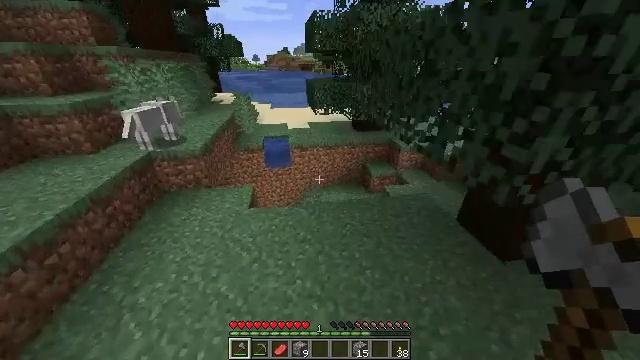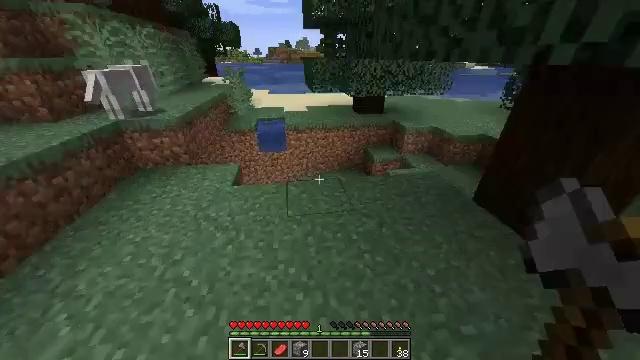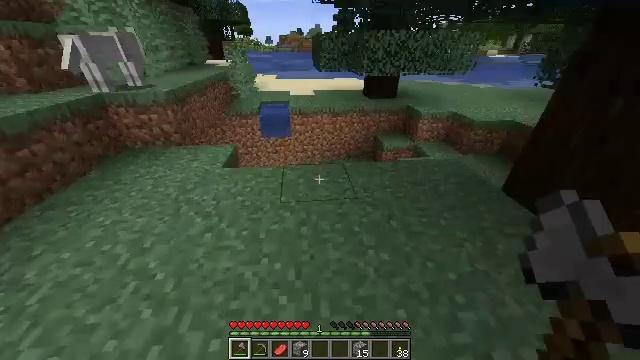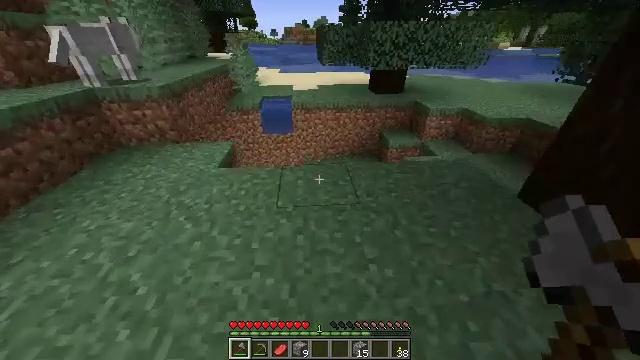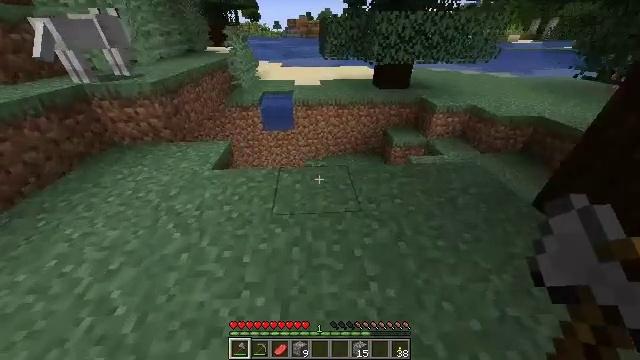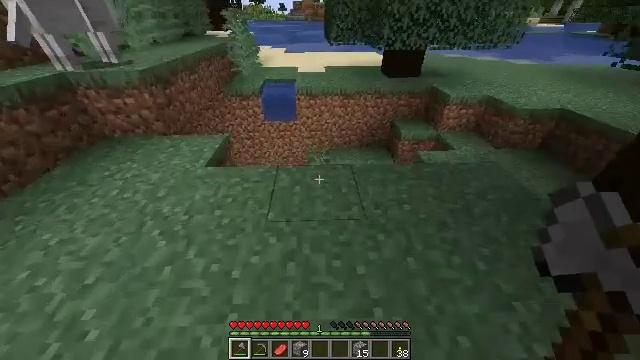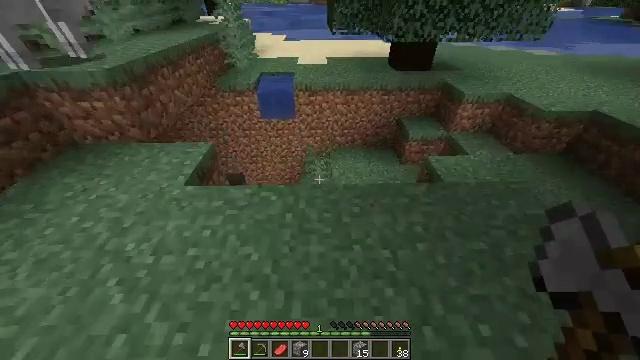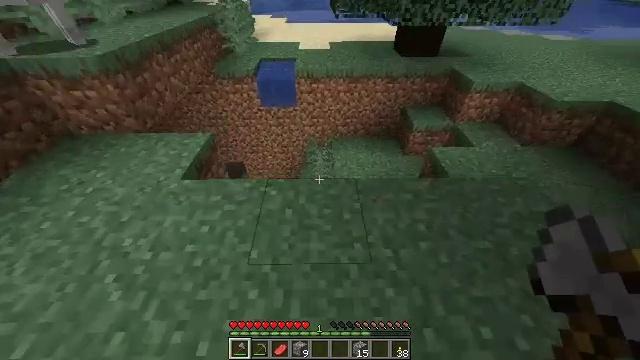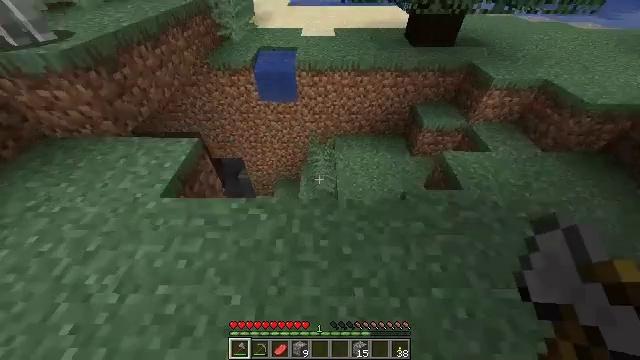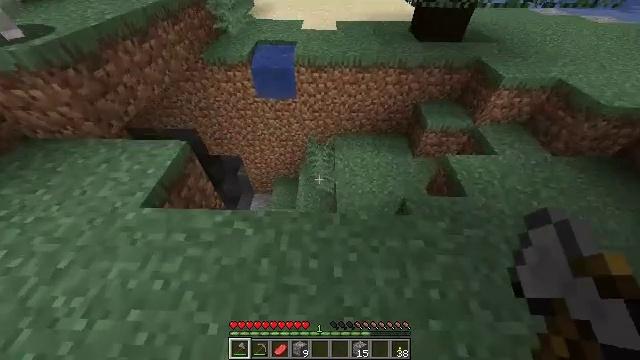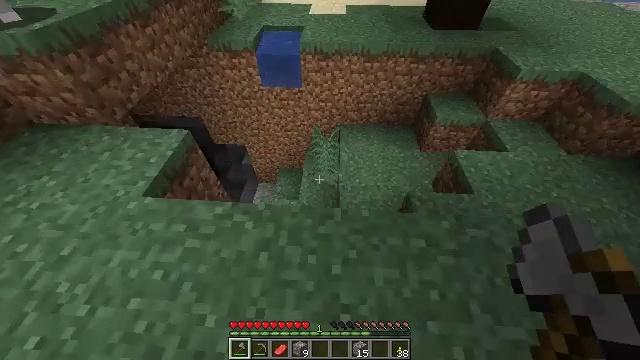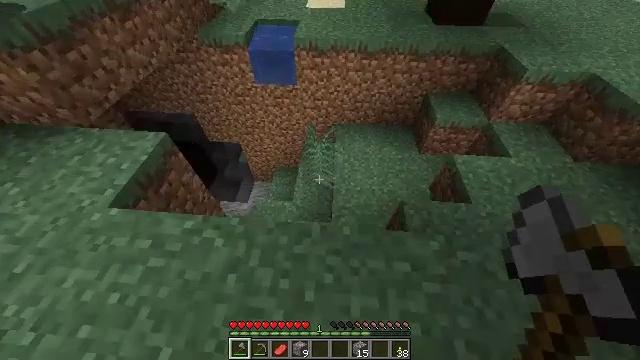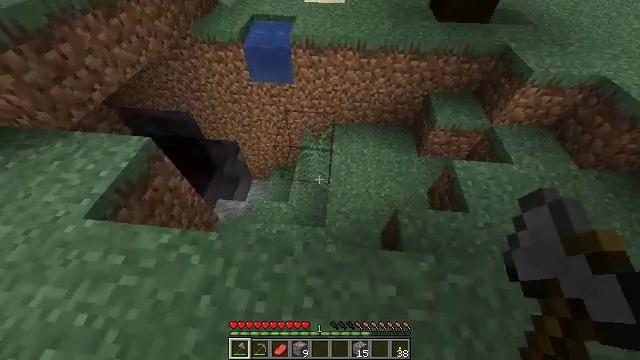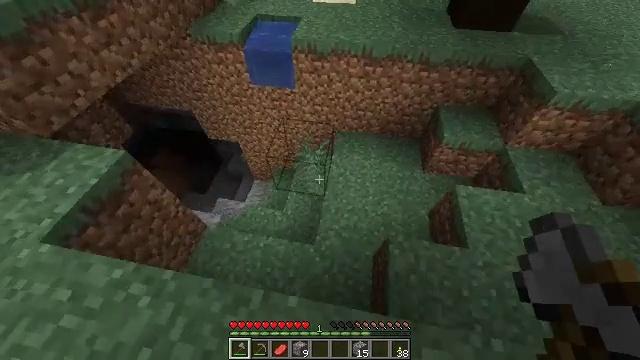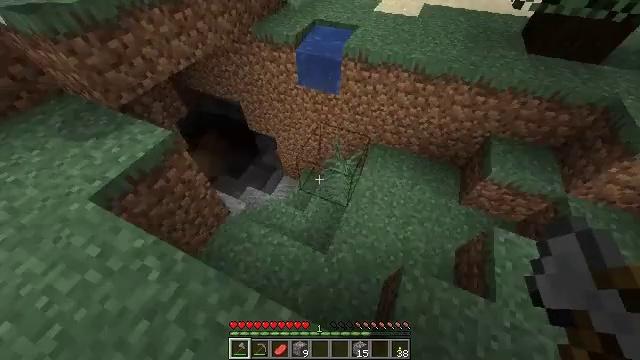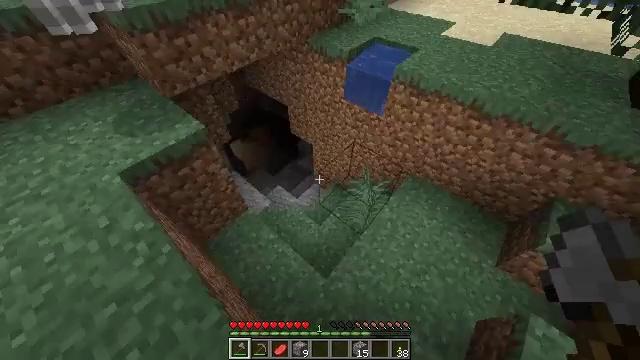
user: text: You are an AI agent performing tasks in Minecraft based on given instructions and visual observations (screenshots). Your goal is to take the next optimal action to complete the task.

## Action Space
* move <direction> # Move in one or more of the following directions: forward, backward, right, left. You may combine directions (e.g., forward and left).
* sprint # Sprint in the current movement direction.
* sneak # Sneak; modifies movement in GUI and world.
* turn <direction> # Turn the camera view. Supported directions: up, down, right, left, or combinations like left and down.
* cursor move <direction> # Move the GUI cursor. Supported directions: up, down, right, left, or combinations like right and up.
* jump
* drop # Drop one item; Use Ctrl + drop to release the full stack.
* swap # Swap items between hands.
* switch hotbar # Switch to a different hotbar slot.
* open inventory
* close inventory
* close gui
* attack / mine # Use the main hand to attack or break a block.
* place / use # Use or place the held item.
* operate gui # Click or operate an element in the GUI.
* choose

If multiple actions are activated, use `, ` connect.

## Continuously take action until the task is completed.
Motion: motion action
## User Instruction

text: Stop mobs spawning by breaking the spawner.
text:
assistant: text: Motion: move forward, turn down
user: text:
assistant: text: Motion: move forward, turn left and down
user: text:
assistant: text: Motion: move forward, turn left and down
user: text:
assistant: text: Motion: move forward, turn down
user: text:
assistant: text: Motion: move forward, turn left and down
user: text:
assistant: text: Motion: move forward, turn down
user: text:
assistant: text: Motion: move forward, turn down
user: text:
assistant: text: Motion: move forward, turn left and down
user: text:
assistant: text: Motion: move forward and move right, turn down
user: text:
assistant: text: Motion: move forward and move right, turn left and down
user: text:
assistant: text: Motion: move forward and move right, turn left and down
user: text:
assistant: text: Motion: move forward and move right, turn left and down
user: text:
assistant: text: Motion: move forward and move right, turn left
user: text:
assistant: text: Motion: move forward and move right, turn left
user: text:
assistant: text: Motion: move forward and move right, turn left and up
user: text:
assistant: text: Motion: move forward and move right, turn left and up
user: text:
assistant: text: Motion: move forward and move right, turn left
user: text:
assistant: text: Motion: move forward and move right, turn left
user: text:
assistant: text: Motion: move forward and move right
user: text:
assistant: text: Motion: move forward and move right
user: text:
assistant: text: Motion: move forward
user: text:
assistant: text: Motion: move forward
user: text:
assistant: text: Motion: move forward
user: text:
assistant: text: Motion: move forward, turn left
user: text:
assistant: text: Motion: move forward
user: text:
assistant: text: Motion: move forward
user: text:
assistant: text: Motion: move forward
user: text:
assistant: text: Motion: move forward
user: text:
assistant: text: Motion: move forward
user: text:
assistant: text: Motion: move forward